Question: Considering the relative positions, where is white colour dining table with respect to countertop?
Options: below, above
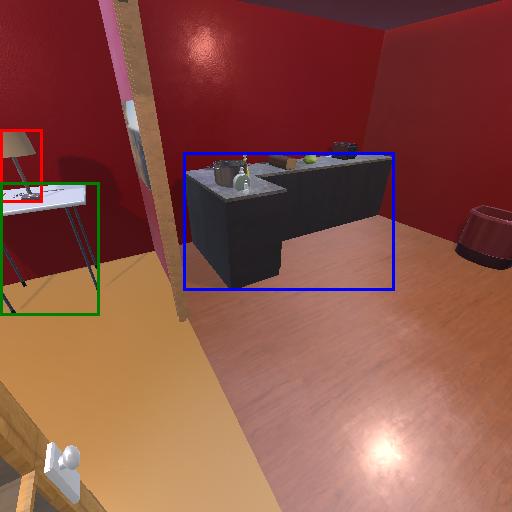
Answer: below